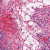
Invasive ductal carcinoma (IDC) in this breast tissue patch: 0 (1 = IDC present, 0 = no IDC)